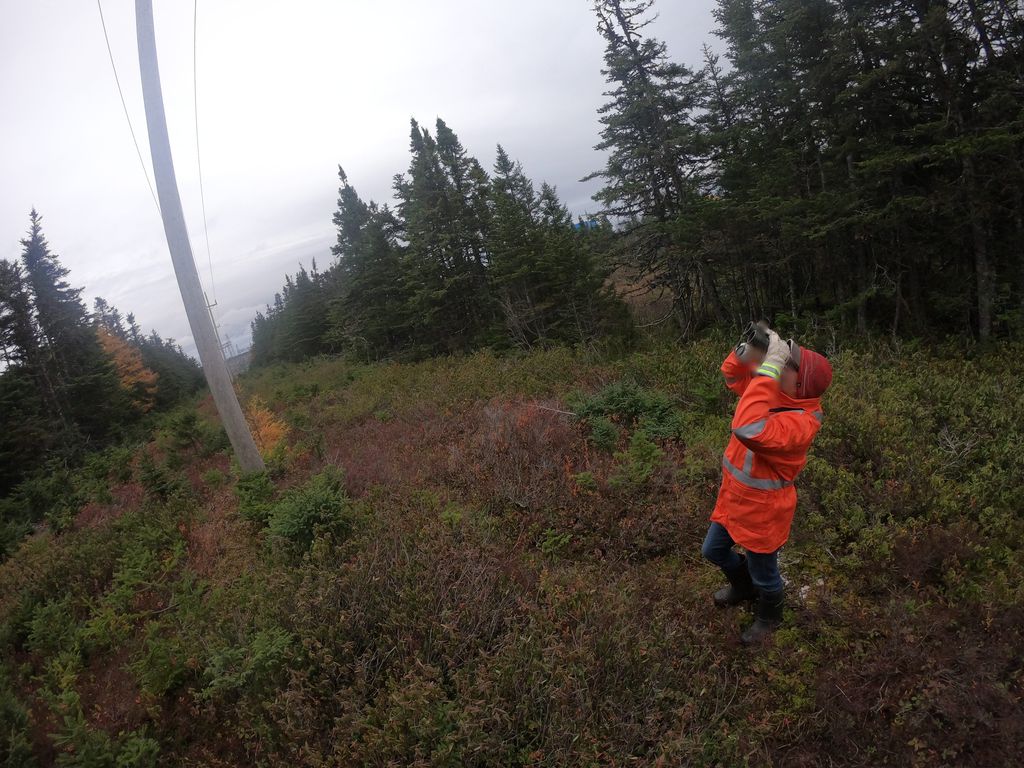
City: st_johns